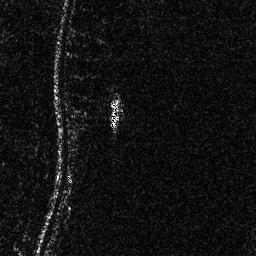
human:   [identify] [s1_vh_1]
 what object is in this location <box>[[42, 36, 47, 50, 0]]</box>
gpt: <ref>1 small ship at the center</ref>